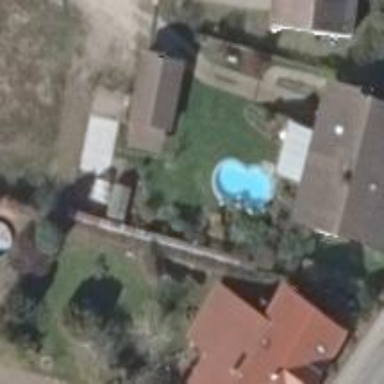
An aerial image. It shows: Swimming pool located in leisure land.